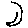
Label: moon